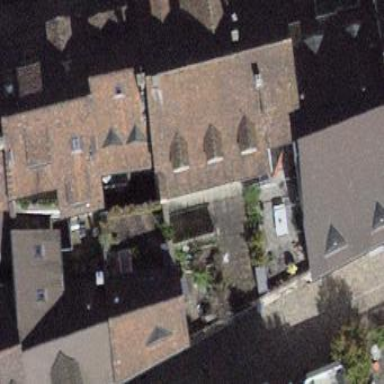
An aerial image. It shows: Building with tiled roof.